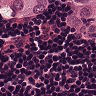
Metastatic tissue present: yes